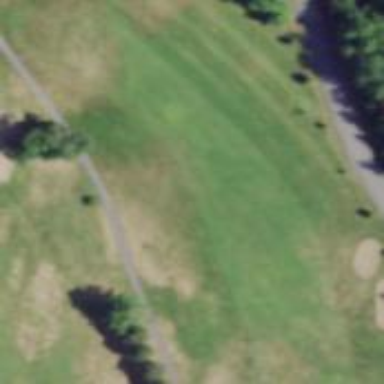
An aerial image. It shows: Scenic golf fairway.